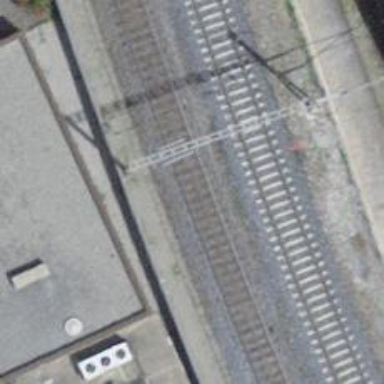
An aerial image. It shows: Railway with electrified contact lines.